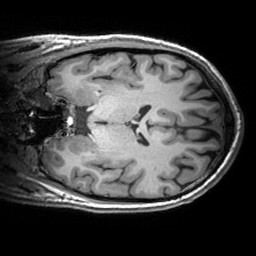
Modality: T1w
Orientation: coronal
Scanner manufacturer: siemens
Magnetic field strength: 3 T
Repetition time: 2.53 s
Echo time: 0.00299 s